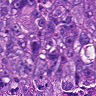
Metastatic tissue present: yes